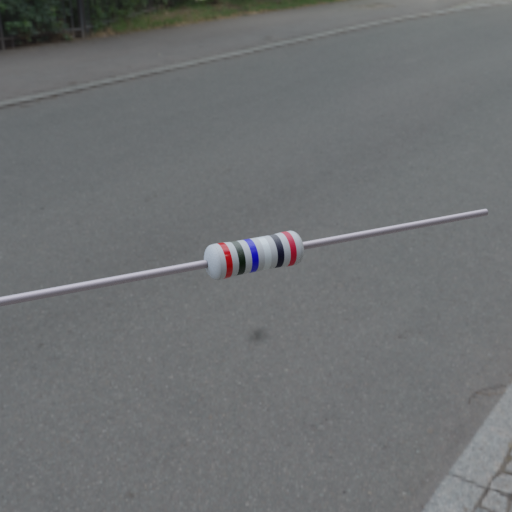
Resistor colour bands (in order): red, black, blue, white, black, red